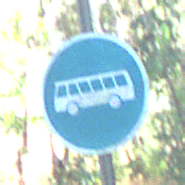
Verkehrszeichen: Busssonderstreifen
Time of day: MorningAfternoon
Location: Outdoor (Nature)
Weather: Clear
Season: NotSpecified
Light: Natural